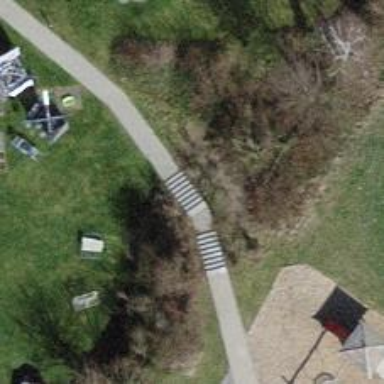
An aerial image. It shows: Road with steps.